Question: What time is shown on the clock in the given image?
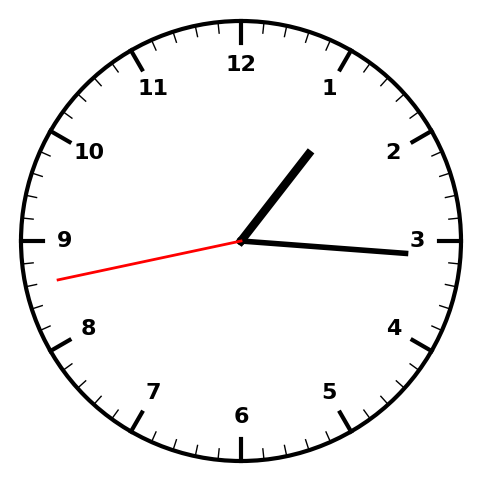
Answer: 01:15:43